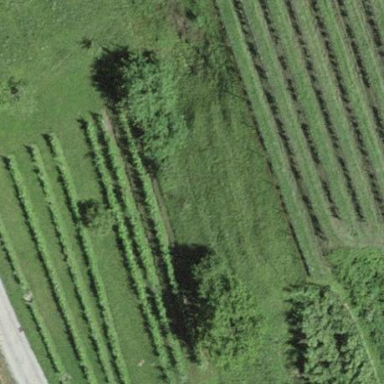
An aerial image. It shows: Vineyard.